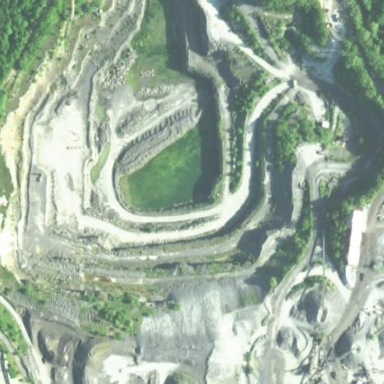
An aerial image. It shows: Quarry area.